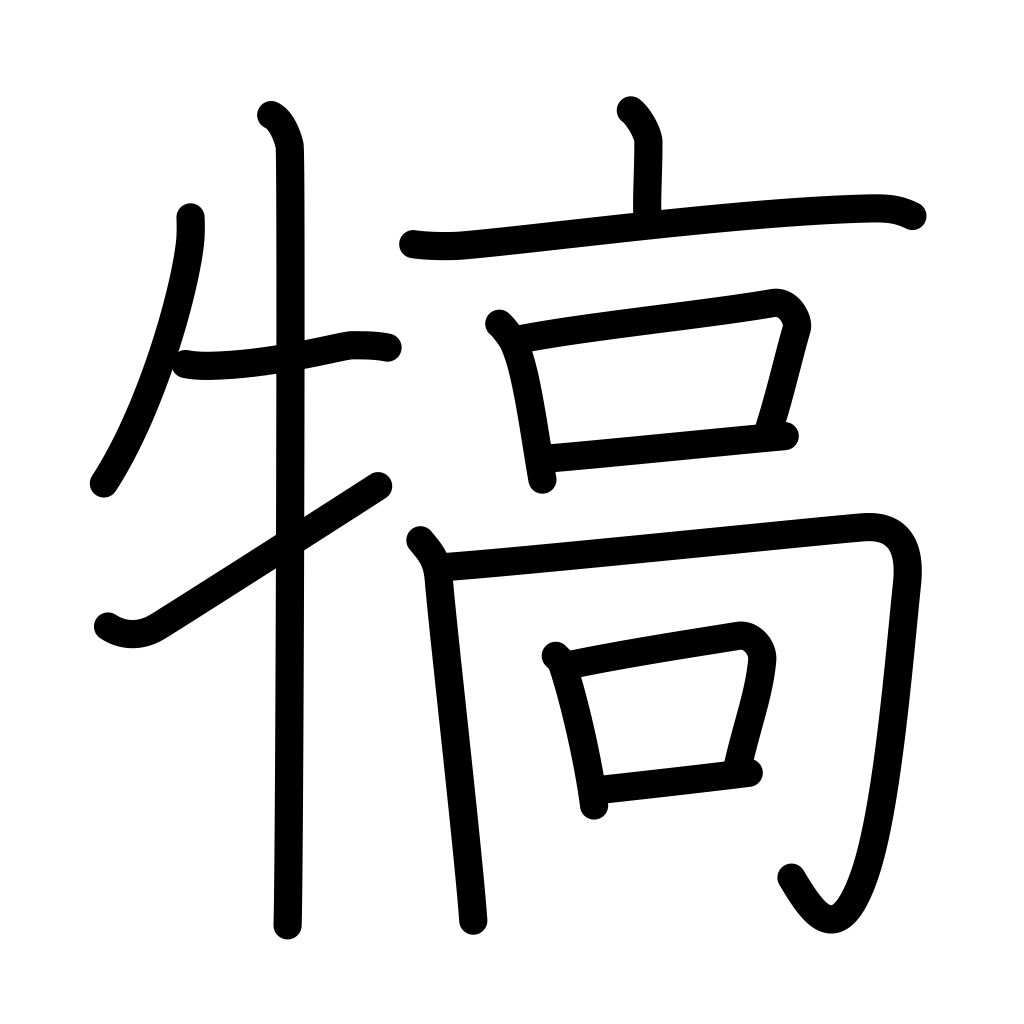
Meaning: thanks, reward